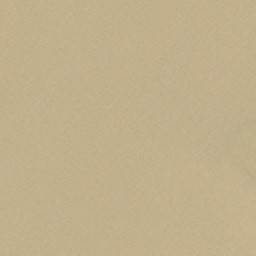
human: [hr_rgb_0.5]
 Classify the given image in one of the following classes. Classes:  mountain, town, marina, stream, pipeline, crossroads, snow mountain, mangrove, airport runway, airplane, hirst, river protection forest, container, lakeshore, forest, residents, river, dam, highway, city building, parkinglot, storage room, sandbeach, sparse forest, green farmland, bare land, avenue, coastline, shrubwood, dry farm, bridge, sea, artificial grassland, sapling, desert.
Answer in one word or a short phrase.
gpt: desert